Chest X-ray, AP view. Patient: 37 years old, sex F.
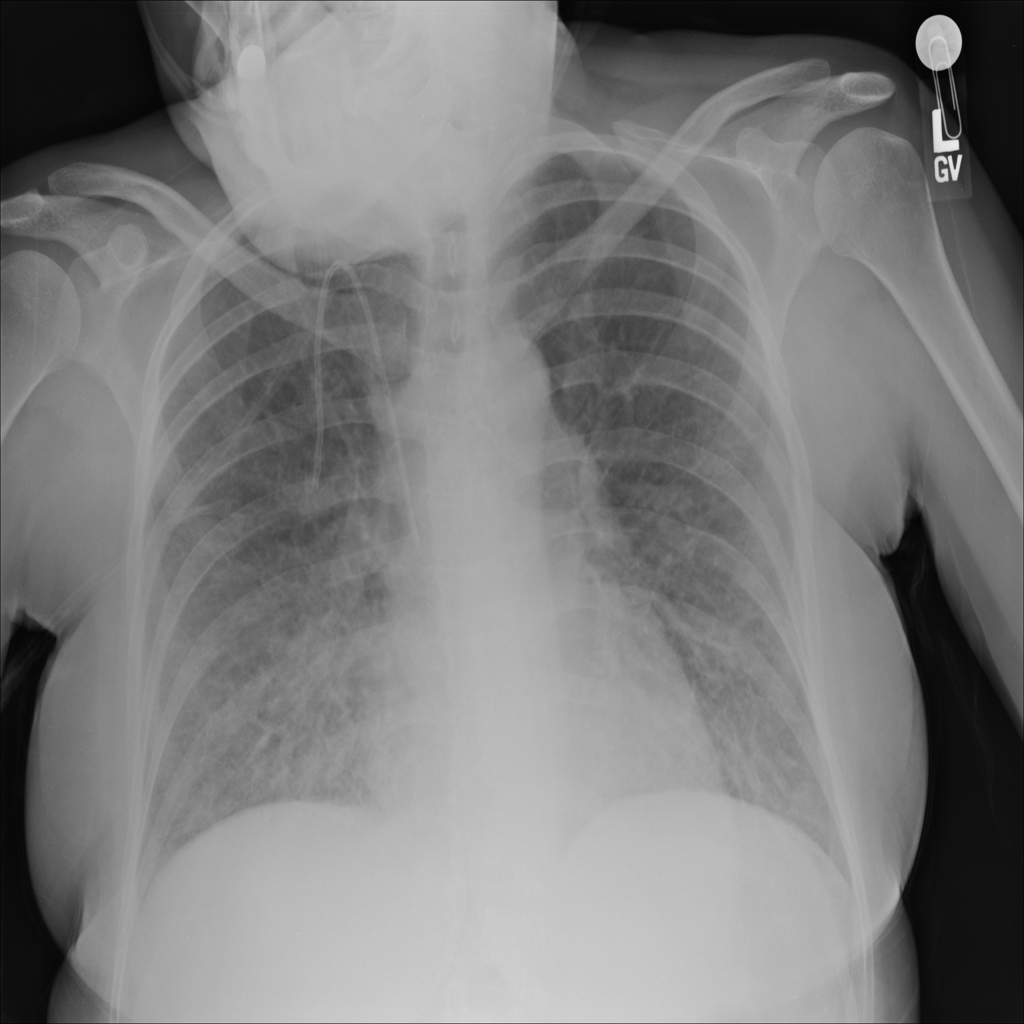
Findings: Consolidation